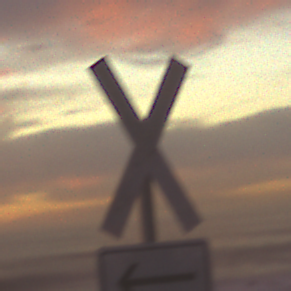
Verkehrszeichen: Andreaskreuz
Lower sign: RichtungsangabeDurchPfeile1
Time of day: SunriseSunset
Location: Outdoor (Urban)
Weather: PartlyCloudy
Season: NotSpecified
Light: Natural